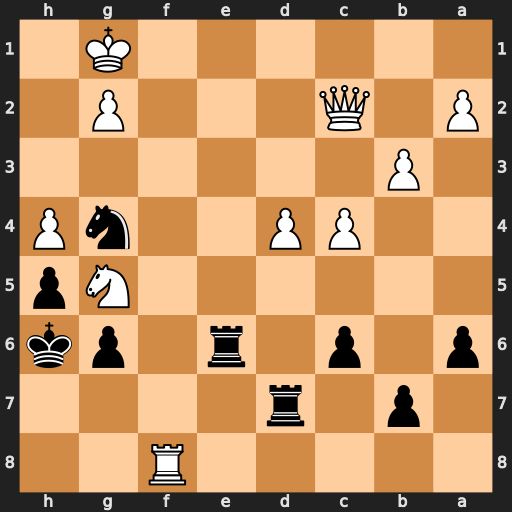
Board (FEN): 5R2/1p1r4/p1p1r1pk/6Np/2PP2nP/1P6/P1Q3P1/6K1
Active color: b
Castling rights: -
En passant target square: -
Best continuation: Re1+ Rf1 Rxf1+ Kxf1 Ne3+ Kf2 Nxc2